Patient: sex F, age 63
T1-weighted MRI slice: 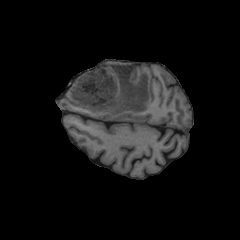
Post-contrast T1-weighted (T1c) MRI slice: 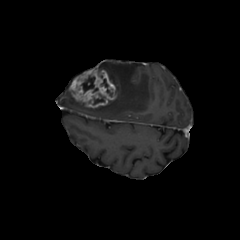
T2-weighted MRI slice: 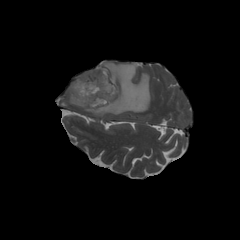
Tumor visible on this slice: yes
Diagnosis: Glioblastoma, IDH-wildtype
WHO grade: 4